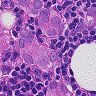
Metastatic tissue present: yes